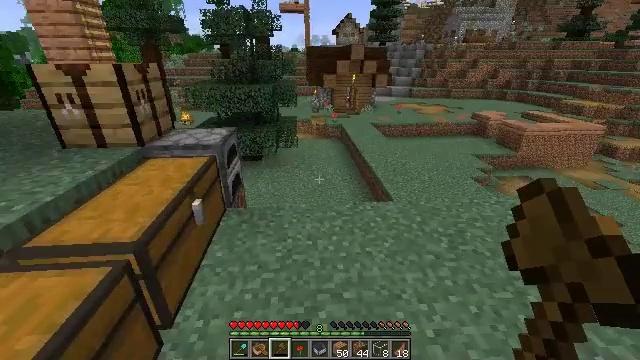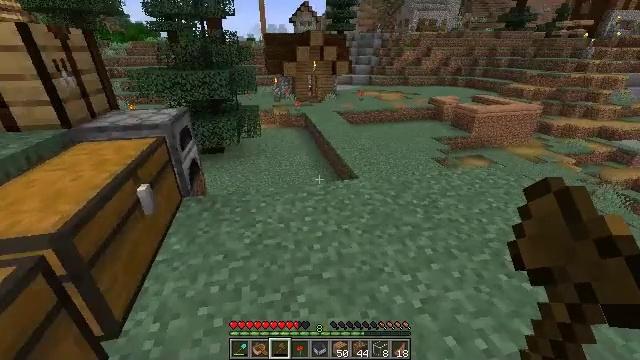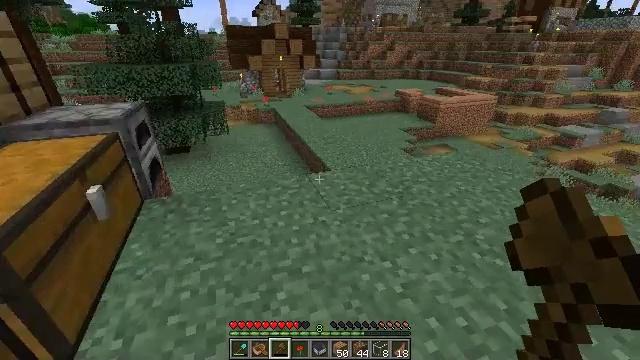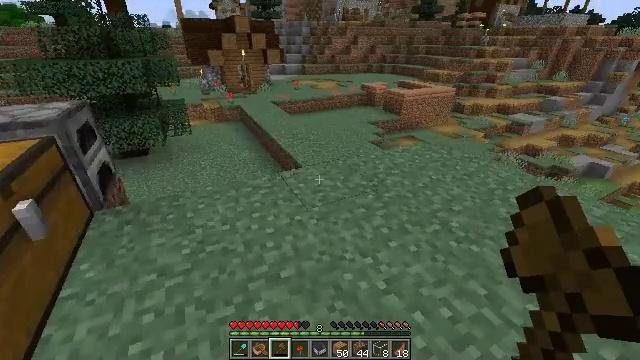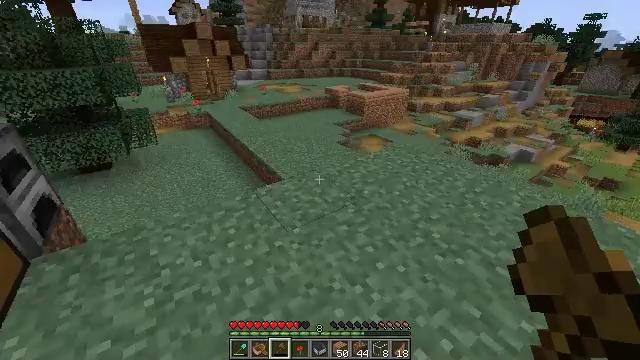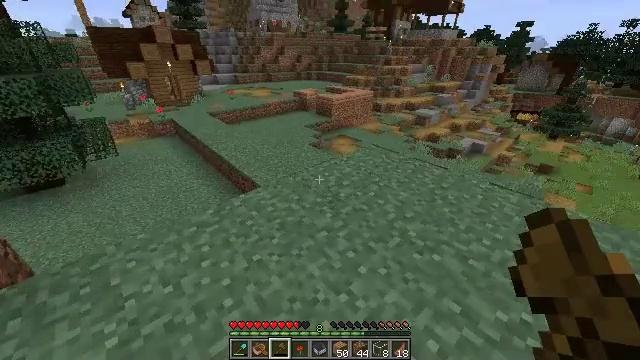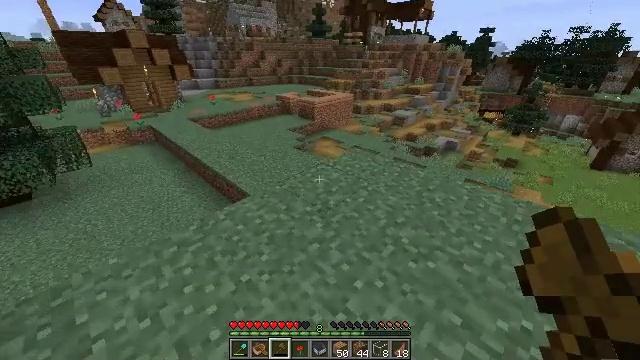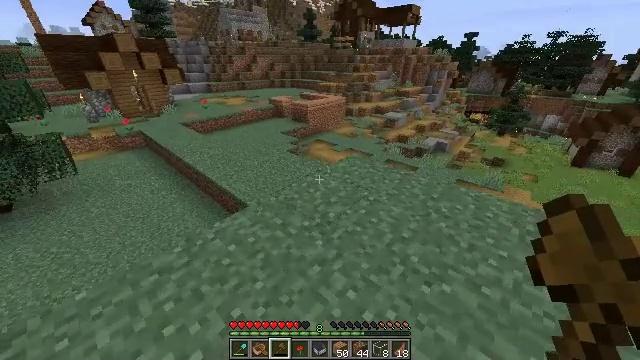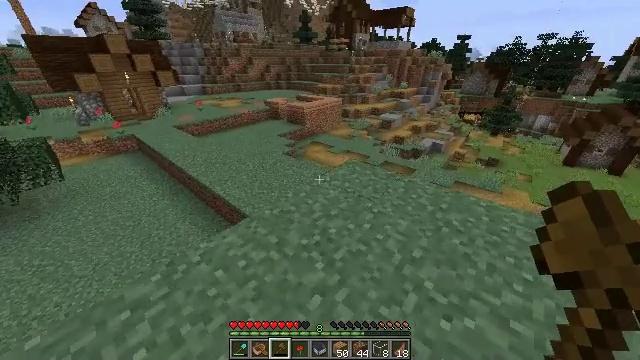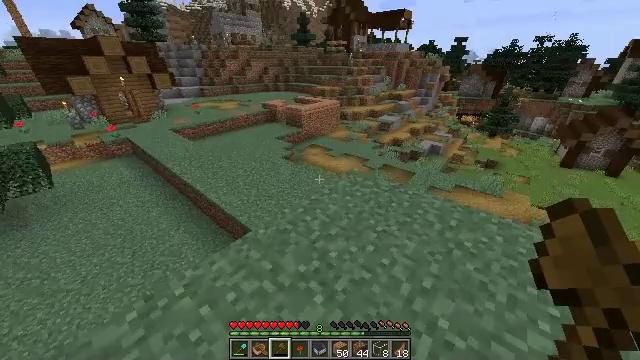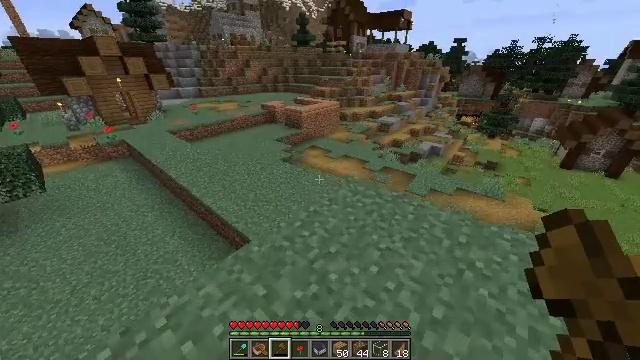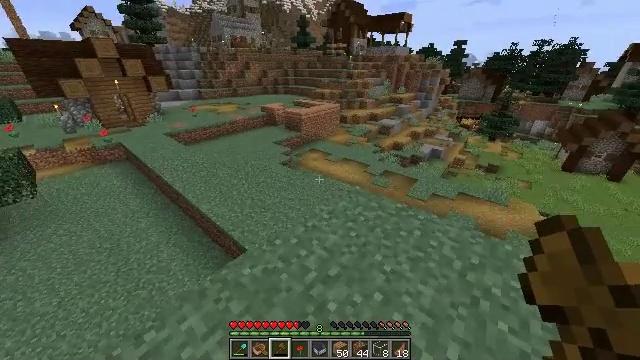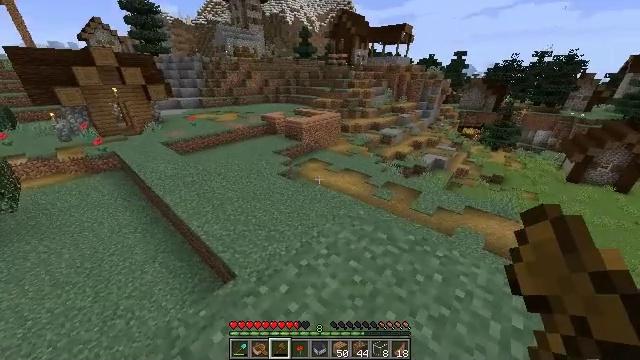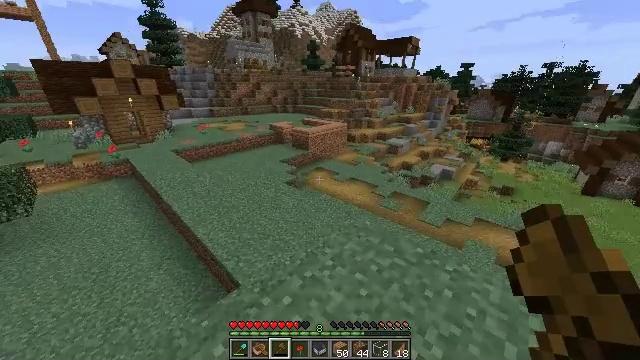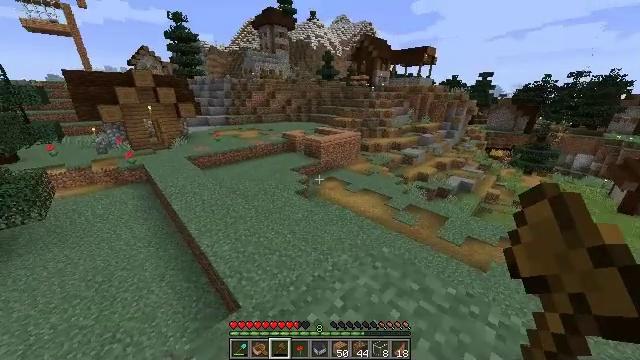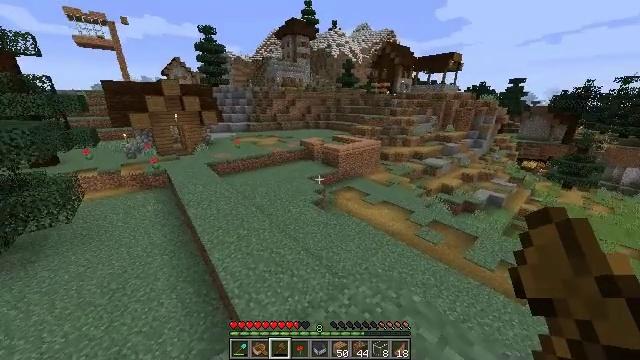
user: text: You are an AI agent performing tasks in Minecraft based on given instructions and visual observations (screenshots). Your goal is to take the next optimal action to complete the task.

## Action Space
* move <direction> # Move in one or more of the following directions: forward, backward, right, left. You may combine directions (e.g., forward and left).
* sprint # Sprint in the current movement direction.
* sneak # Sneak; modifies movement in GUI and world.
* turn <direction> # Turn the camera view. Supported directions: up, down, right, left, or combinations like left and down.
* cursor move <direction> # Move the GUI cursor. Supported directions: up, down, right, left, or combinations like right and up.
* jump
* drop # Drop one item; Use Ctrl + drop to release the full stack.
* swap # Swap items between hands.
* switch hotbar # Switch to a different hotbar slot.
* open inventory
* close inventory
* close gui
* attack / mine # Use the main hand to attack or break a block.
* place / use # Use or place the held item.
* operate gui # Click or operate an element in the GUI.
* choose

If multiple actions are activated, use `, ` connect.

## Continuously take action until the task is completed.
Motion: motion action
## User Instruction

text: Attack the jungle slab to break it.
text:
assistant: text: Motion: move forward, turn right and down
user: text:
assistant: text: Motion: move forward, turn right
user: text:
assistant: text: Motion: move forward, sprint, turn right
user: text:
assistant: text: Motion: move forward, sprint, turn right
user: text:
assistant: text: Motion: move forward, sprint, turn right
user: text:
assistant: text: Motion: move forward, sprint, turn right
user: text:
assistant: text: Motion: move forward, turn right
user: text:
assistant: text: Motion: move forward, sprint, turn right
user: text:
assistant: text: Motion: move forward, sprint
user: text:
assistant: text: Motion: move forward, sprint
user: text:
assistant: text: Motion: move forward, sprint
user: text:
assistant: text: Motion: move forward, turn up
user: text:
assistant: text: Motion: move forward, turn left and up
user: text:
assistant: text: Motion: move forward, sprint, turn left and up
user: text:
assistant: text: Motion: move forward, sprint, turn left and up
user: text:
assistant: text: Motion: move forward, sprint, turn left
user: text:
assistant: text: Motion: move forward, sprint
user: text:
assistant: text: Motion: move forward
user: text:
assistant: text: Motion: move forward
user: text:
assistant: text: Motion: move forward
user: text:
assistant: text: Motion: move forward
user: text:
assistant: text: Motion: move forward, turn left, jump
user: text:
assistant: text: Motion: move forward, turn left, jump
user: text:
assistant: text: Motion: move forward, turn left, jump
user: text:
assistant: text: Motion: move forward, jump
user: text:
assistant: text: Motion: move forward, jump
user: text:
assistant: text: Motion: move forward, jump
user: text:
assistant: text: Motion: move forward, jump
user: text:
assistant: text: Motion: move forward, jump
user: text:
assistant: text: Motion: move forward, jump